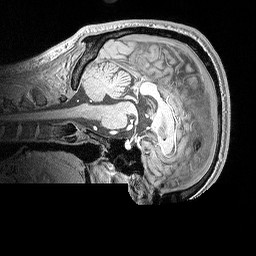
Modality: MP2RAGE
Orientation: sagittal
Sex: male
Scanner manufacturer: siemens
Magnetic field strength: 3 T
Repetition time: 5 s
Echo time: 0.00292 s